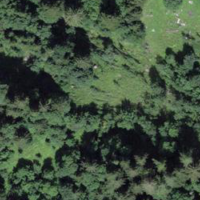
EUNIS habitat code: 43
Species observed at this site:
Geum rivale